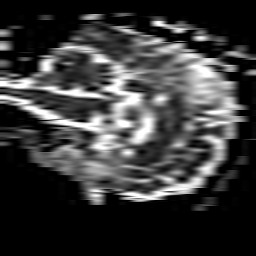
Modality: ADC
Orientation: sagittal
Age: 19
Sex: male
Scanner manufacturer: philips
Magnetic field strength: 3 T
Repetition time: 3.933 s
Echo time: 0.06073 s